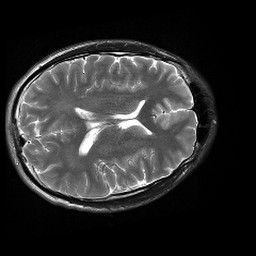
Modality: T2w
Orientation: axial
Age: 27
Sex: male
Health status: healthy
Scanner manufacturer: siemens
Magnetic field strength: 3 T
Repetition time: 4.01 s
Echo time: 0.116 s